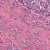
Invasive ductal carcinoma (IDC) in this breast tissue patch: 1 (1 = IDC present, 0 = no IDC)